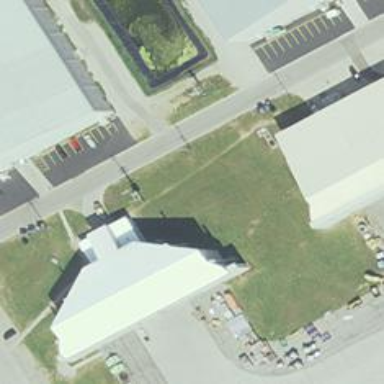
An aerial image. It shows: Hangar at the airport.